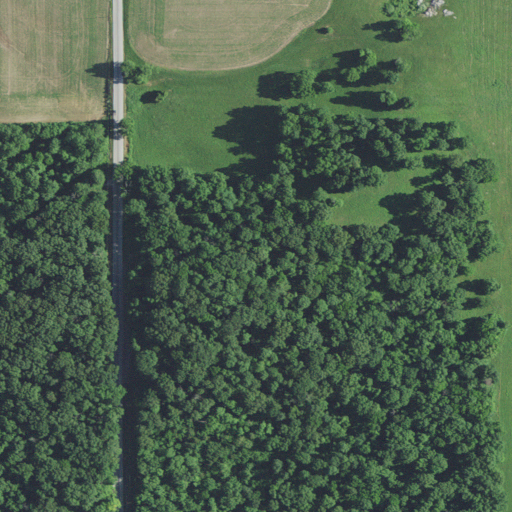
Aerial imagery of mountain in Indiana named Mahan Hill containing deciduous forest, pasture, open development, and cultivated crops